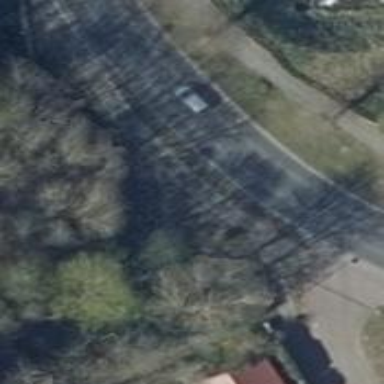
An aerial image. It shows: Primary road with asphalt surface.